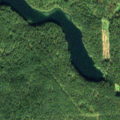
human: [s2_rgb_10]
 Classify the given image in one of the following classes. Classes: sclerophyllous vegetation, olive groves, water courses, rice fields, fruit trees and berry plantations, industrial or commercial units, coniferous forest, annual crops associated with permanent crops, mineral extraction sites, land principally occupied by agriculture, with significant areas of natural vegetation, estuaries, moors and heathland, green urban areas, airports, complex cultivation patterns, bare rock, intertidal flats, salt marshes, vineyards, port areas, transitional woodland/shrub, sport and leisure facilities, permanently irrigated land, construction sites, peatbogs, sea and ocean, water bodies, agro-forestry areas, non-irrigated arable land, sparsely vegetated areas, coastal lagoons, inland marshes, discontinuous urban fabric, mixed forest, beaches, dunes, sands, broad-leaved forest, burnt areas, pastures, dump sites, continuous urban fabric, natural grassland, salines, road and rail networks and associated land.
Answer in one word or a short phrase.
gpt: coniferous forest, mixed forest, water bodies